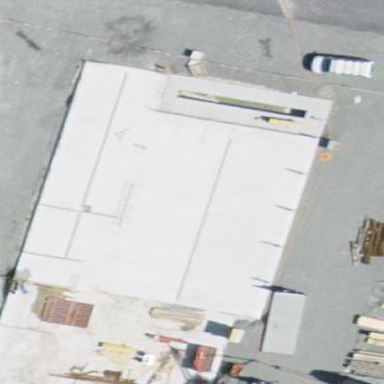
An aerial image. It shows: Commercial building.